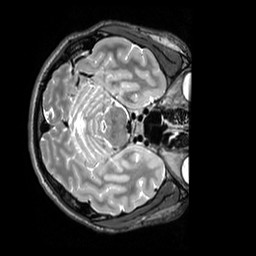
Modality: T2w
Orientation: axial
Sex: male
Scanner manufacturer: siemens
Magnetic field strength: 3 T
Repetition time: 3.2 s
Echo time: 0.409 s